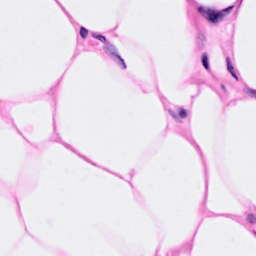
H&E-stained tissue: Breast